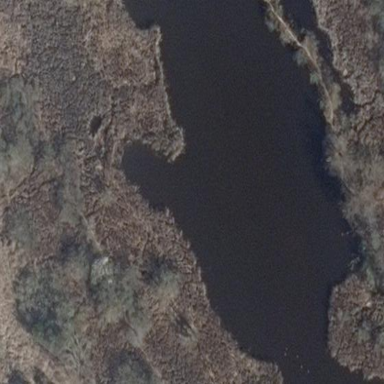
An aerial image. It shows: Wetland area dominated by reedbeds.